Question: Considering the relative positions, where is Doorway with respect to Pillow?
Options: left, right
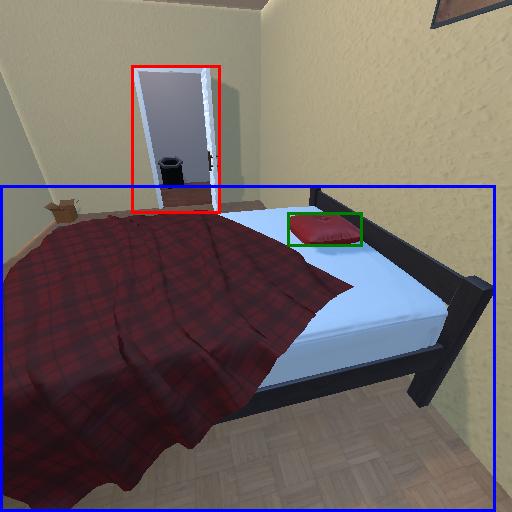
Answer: left